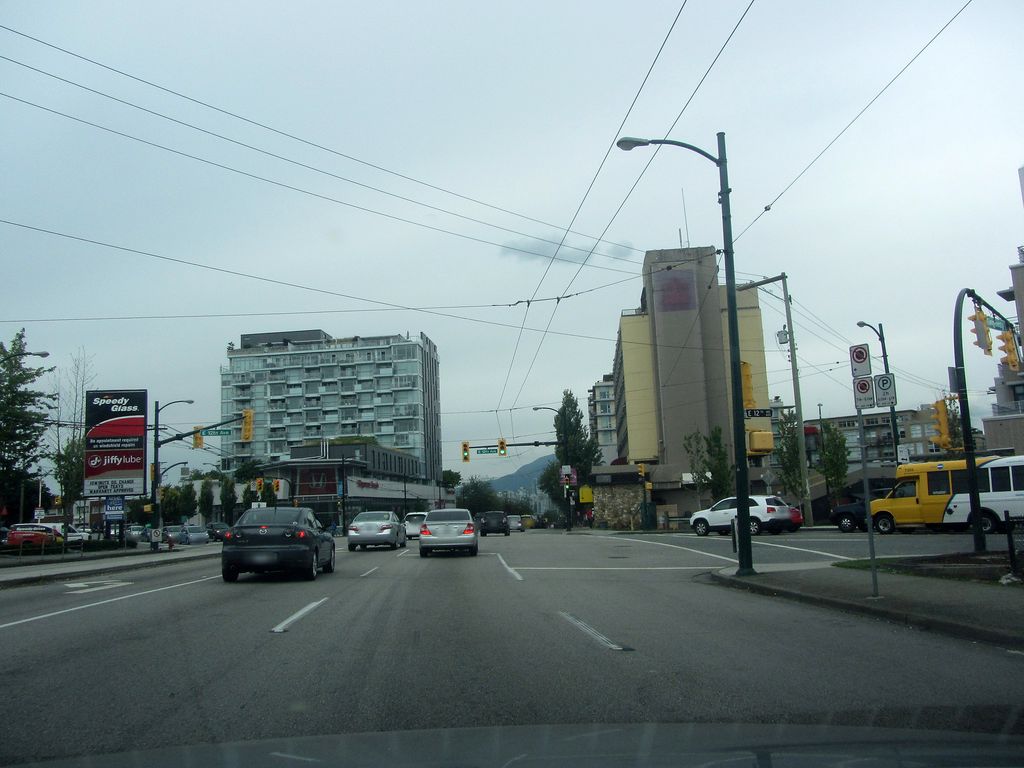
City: vancouver